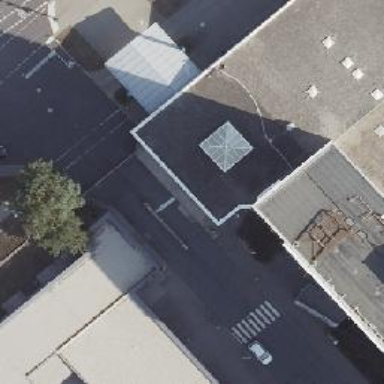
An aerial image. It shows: View of roof of building.